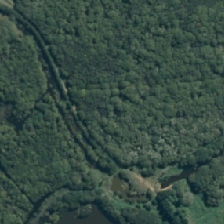
Land cover: deciduous_hardwood